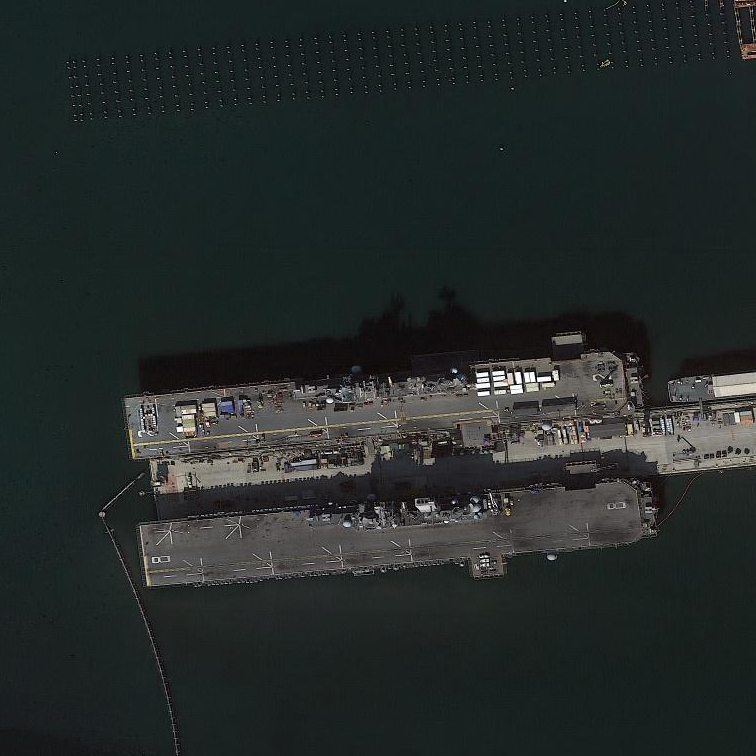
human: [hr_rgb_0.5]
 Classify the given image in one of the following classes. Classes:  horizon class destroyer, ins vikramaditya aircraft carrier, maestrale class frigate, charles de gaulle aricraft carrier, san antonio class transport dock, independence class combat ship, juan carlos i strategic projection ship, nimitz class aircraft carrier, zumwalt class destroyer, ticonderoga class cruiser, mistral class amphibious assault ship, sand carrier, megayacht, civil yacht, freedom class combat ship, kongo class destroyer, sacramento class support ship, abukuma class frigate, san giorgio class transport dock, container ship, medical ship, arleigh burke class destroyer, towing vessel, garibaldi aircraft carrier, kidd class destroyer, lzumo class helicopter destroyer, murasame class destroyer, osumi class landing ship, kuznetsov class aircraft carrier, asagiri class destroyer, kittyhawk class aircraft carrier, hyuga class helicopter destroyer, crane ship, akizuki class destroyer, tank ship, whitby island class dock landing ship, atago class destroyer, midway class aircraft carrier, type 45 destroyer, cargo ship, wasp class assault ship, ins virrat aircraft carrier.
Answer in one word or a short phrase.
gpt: Wasp class assault ship